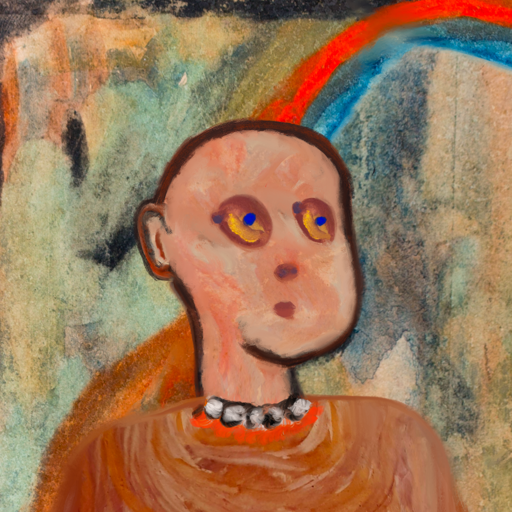
Background: Childish, Head And Neck Side: Roy_Bahadur, Face Side: Mother_And_Son_Son, Bust: Pious_Lady, Hair Side: Blank, Head Accessory: Blank, Second Necklace: Blank, Necklace: An_Impression, Baby: Blank